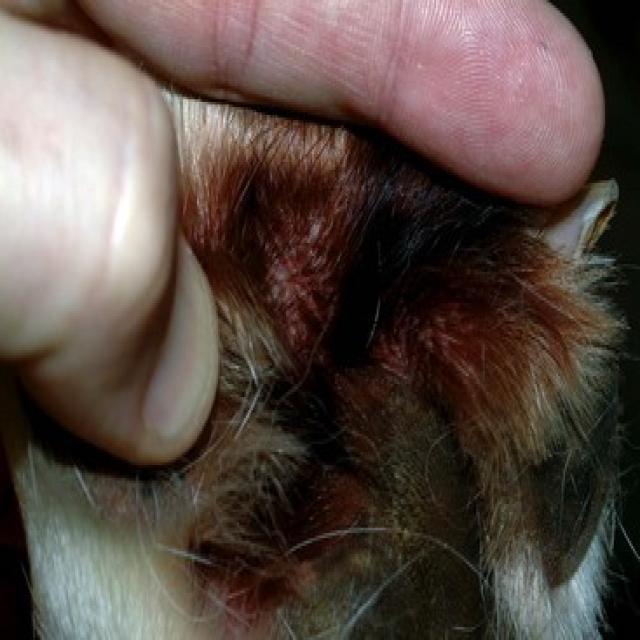
Canine hypersensitivity reaction — allergic skin response with urticaria, erythema, pruritus, and angioedema. May be food, environmental, or flea allergy related.